Question: I attempt to add a background image and use cover to let the browsed resize the image. However the image is very small and doesn't cover the whole background.
I am new to angular so I have a very small idea about how this works.
Also, the search bar isn't in the middle despite using zurb to manage spacing for me.
Here is what the page looks like
Here is the code:
'''
<div >
<!-- Above fold -->
<div class="row">
<div id = "backgroundImage" class="large-12 small-12 columns" ng-style="{'background-image':'url(img/mainBackground.png)','background-size' : 'cover'}">
<!-- search bar -->
<div class="row">
<!--empty -->
<div class="large-3 small-3 columns">
&nbsp;
</div>
<div class="large-6 small-6 columns">
<input type="text" id="searchBar" ng-style="{'width': '50%'}">
</div>
<!--empty -->
<div class="large-3 small-3 columns">
&nbsp;
</div>
</div>
</div>
</div>
</div>
'''
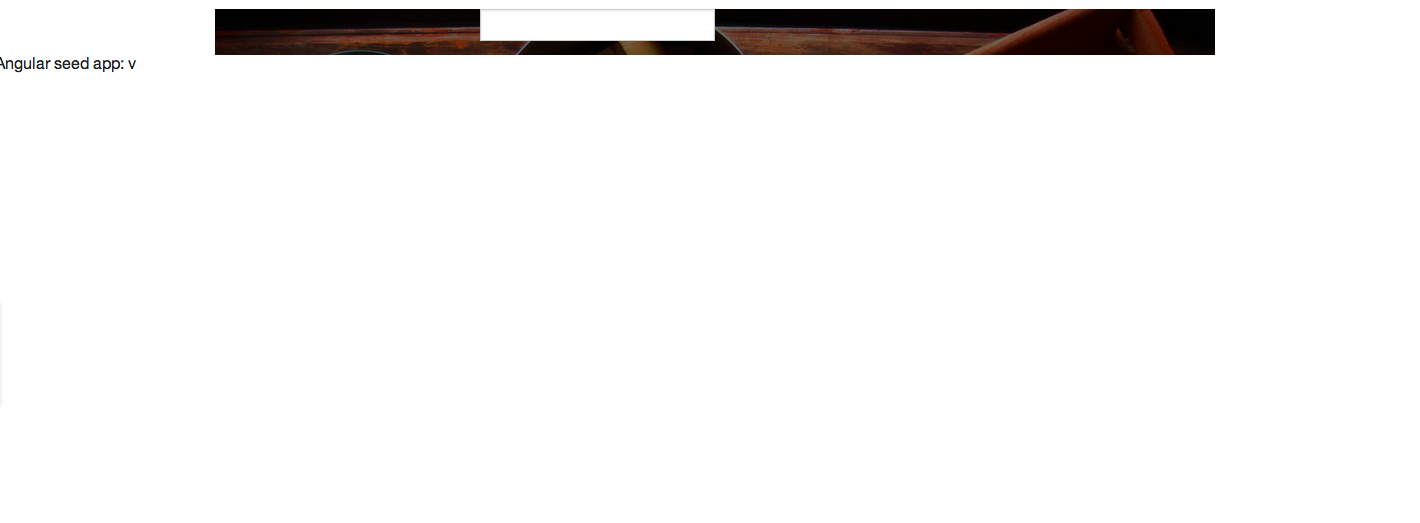
Answer: Adding on to @Marko's response, you are using Angular to style an attribute, but the styles you are providing are just static. Angular's 'ng-style' attribute is intended to be used when you have dynamic styles that you want to apply at runtime based on a given condition. You aren't doing that. You're simply providing static styles that you want to be applied, inline. That's not really considered a best practice. It would be better to just use a static css stylesheet to do what you want.
That being said, the issue you're facing is purely a CSS one, not an angular-specific one. You just need to debug your style on your '#backgroundImage' div and you'll eliminate a lot of the complexity involved in using 'ng-style'.
Here's a good tutorial on using full-page css background images: <URL>